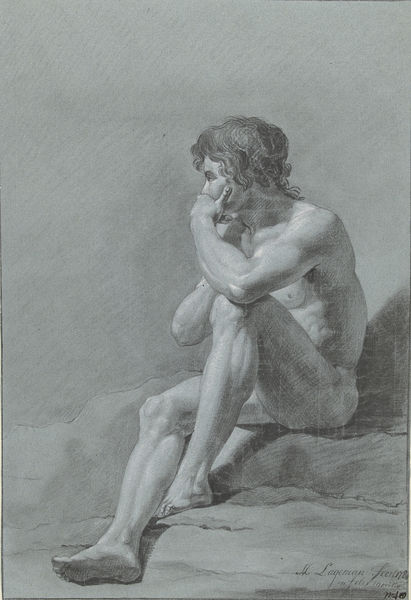
Titel: Zittend mannelijk naakt
Künstler: Hendrik Lageman
Standort: Amsterdam
Institution: Rijksmuseum
Schlagwörter: akt, mann, nackt, sitzen, frankreich, zeichnung, stein, schauen, hügel, locken, italien, muskeln, junge, abgewandt, abwenden, muskulös, denken, fuss, schraffur, schwarz weiß, bleistift, verschränkt, jüngling, nachdenkluch